Question: I am having one textarea in which i will enter some text and this textarea will contain image path or video link.for eg:<URL> or any video link.
I want to extract image path or video path from text when i receive the value from my textarea on my controller.
My table which will store Textarea details:
'''
Details:
Id,Description,image/videopath
'''
so to store in my table i want to extract my image path or video path from my textarea.
Screenshot:
Here in the above screent shot i am having one textarea which contain some text and link of my image with preview available below.
Below this i am having one submit button which will post this textarea value to my controller.
My View code:
'''
@using (Html.BeginForm("GetTextAreaData", "MyController", FormMethod.Post))
{
<textarea id="details" name="textAreaDetails"></textarea>
<input type="submit" value="Finish" />
}
'''
My Controller:
'''
public ActionResult GetTextAreaData()
{
var textareaData=Request["textAreaDetails"];//get textarea details by name
//Now how to extract image or video path from this???
}
'''
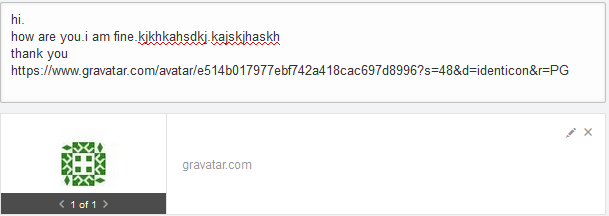
Answer: You can use a regular expression:
'''
var someTextWithOrWithoutUrl = ".... "
var match = Regex.Match(someTextWithOrWithoutUrl , @"(https?://\S+)");
var url = match.Success ? match.Groups[1] : null;
'''
This will will work for 'http' as well as 'https'.